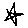
Label: star